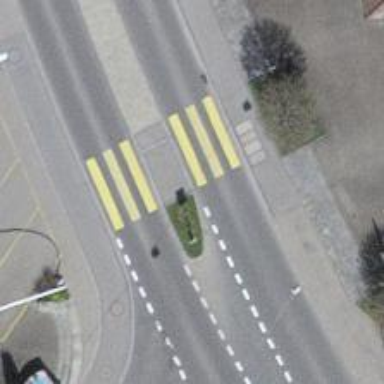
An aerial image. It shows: Uncontrolled zebra crossing with island. The crossing is marked with zebra stripes.